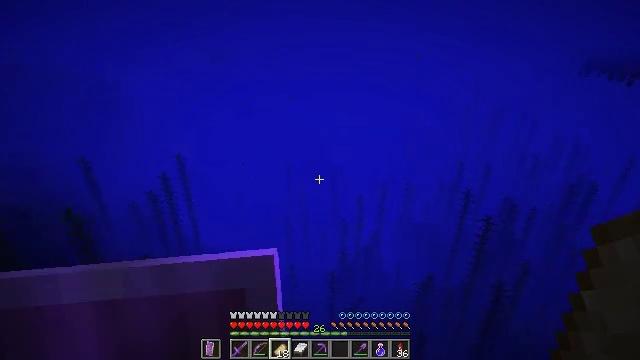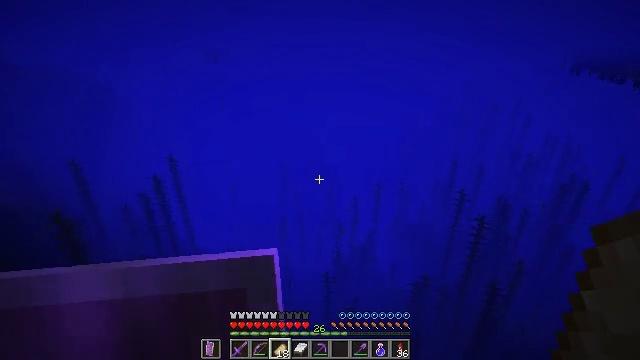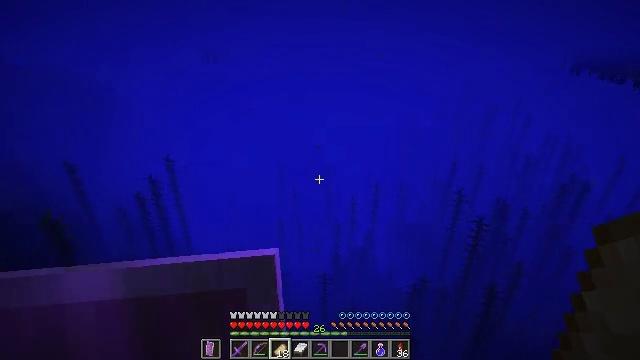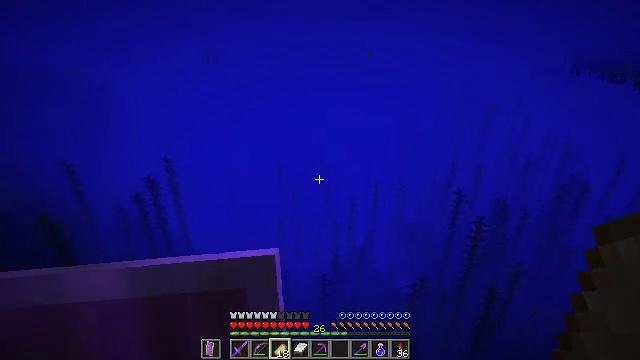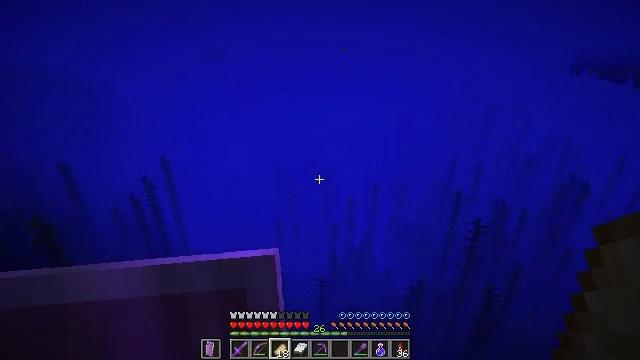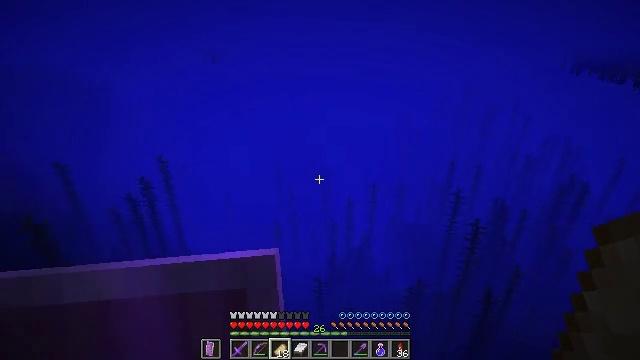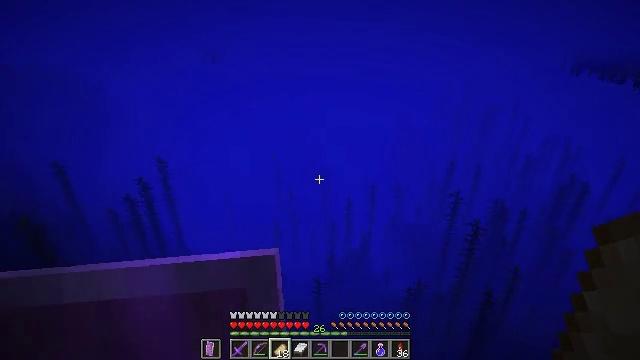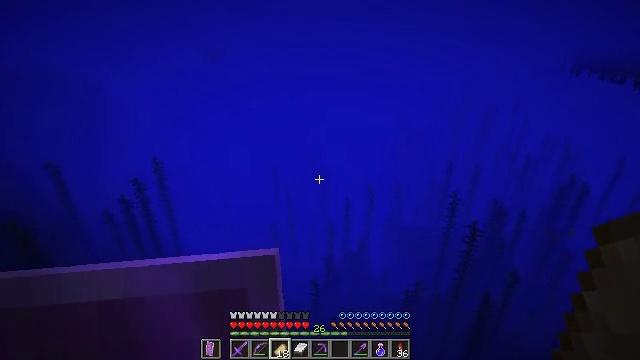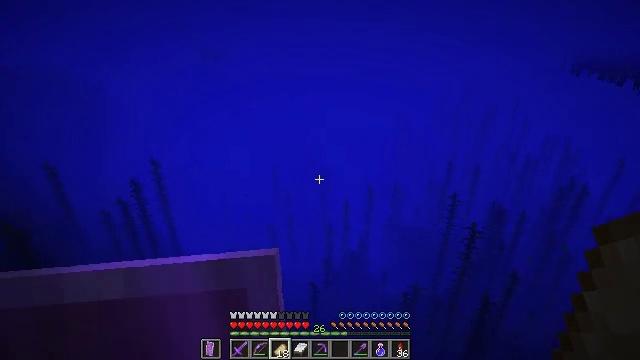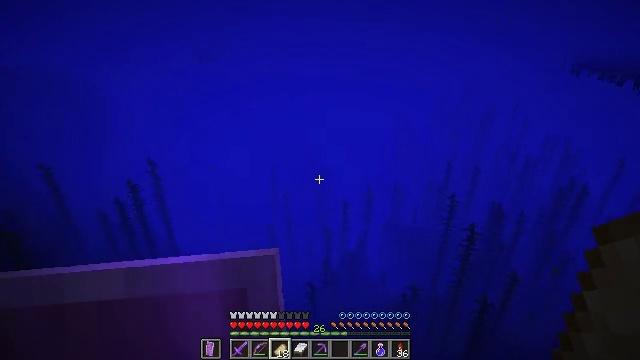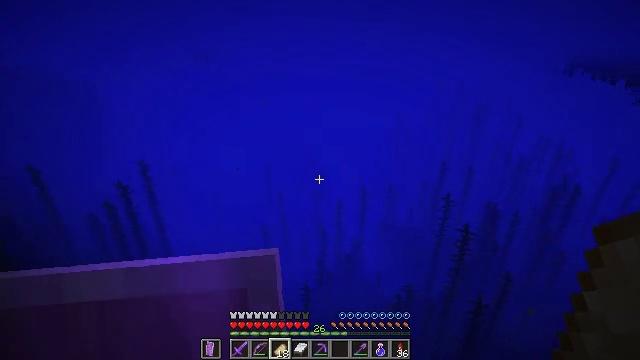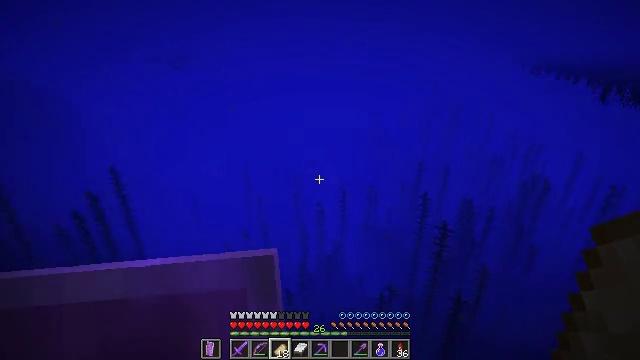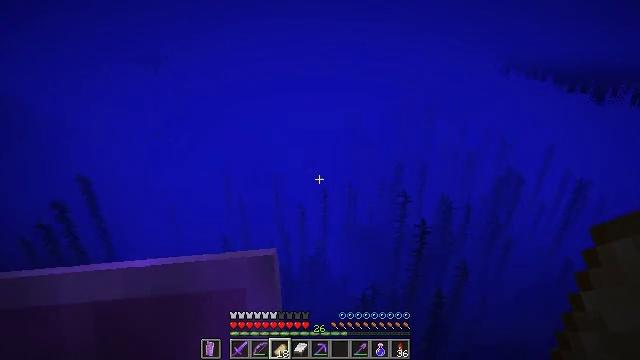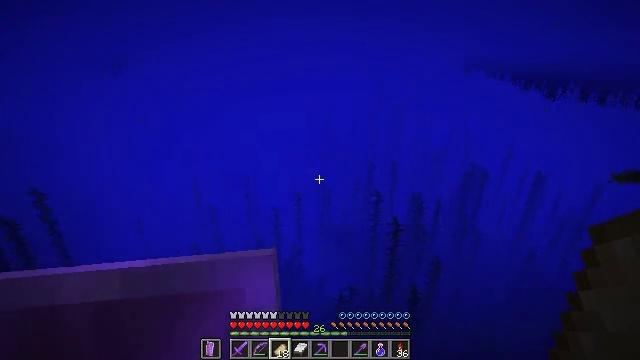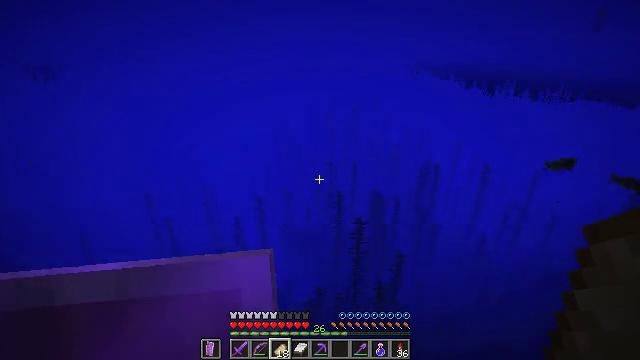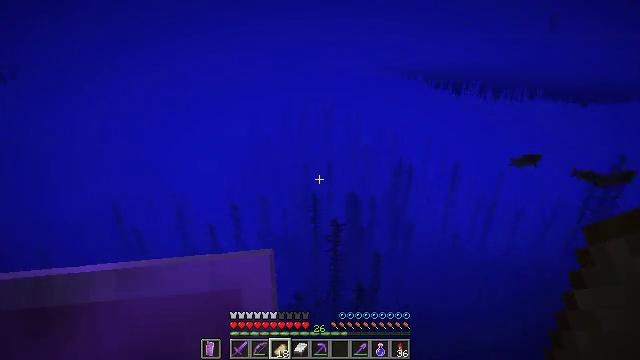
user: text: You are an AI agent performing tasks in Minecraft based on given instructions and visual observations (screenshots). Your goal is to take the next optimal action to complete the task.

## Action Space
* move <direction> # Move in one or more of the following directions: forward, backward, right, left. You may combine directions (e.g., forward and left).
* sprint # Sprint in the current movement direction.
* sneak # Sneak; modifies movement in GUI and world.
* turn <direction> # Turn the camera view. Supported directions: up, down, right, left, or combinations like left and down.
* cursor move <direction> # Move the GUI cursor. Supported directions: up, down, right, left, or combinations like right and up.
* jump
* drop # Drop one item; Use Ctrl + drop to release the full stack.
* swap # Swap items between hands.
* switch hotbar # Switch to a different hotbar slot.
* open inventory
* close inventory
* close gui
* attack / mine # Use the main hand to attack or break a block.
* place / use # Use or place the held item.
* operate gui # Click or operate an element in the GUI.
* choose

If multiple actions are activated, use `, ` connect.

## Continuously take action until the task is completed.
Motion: motion action
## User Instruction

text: Gather sand from the desert.
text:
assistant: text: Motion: move forward and move right
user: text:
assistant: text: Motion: move forward and move right
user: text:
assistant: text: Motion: move forward and move right
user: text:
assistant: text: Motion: move forward and move right
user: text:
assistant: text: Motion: move forward and move right
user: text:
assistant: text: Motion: move forward and move right
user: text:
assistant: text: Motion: move forward and move right
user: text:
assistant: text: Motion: move forward and move right
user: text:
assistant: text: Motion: move forward and move right
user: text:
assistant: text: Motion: move forward and move right
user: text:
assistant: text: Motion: move forward and move right, turn right
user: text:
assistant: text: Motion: move forward and move right, turn right
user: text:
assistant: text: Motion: move forward, turn right
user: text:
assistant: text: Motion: move forward, turn right
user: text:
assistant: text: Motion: move forward, turn right
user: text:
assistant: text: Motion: move forward, turn right
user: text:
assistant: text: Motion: move forward, turn right
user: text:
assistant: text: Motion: move forward, turn right
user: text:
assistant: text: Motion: move forward, turn right
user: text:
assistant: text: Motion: move forward, turn right
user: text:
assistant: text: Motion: move forward, turn right and up
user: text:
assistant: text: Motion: move forward, turn right
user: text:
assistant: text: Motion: move forward
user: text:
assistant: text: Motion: move forward
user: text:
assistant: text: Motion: move forward
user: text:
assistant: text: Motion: move forward, turn right
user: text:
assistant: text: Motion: move forward, turn right
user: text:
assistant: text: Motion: move forward, turn right
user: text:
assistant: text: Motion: move forward
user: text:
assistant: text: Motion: move forward